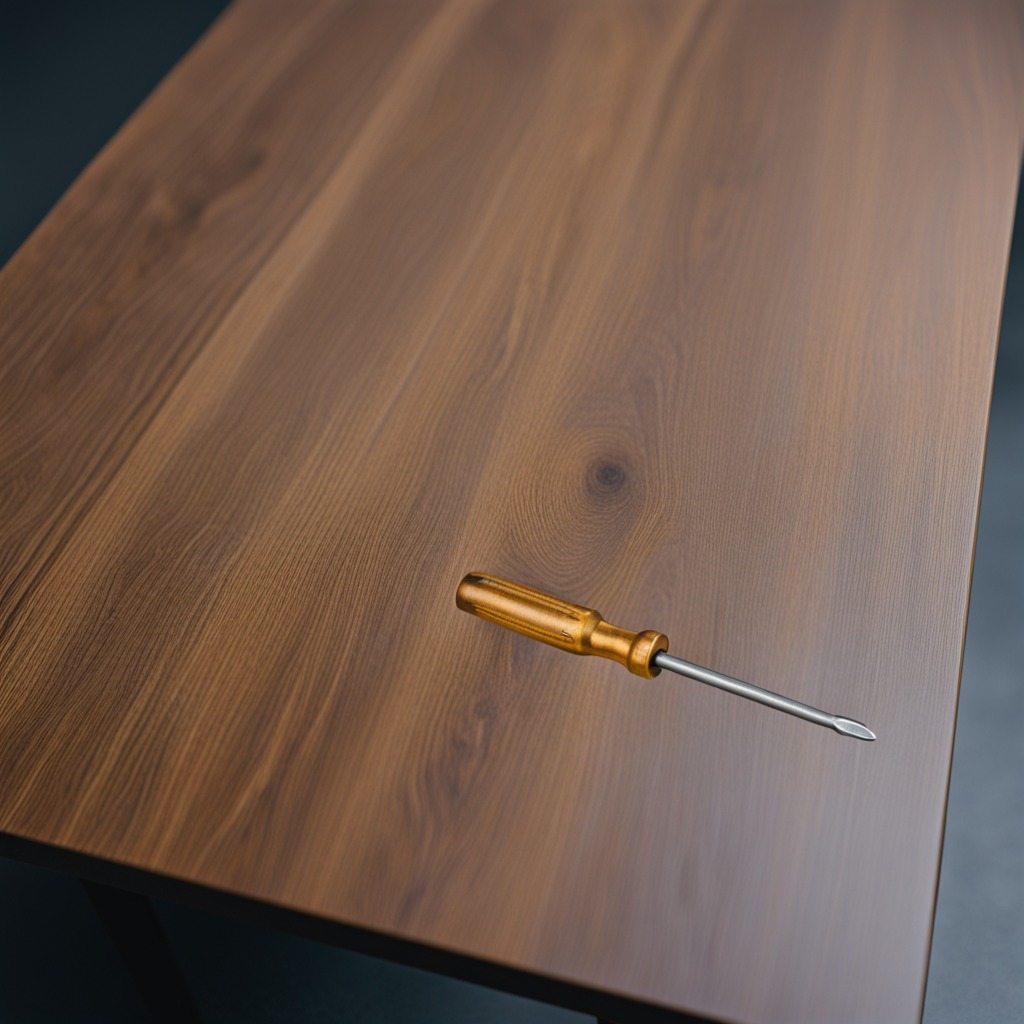
A screwdriver lies on the old table with faint burn marks in a small garage at twilight.